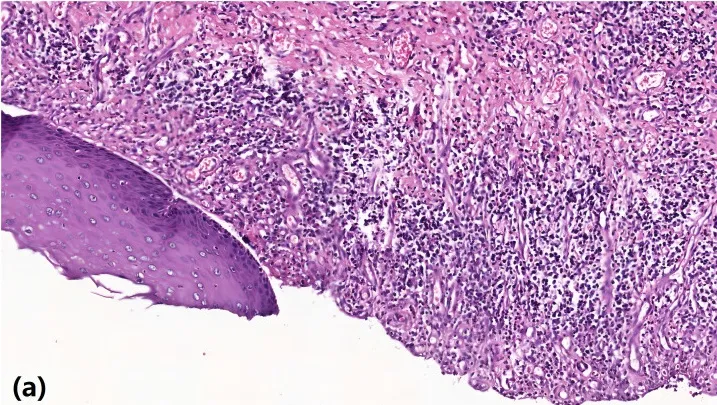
Pathological esophagus pathology revealed separation of squamous epithelium separated from submucosal tissue in some areas of esophageal mucosa, ulcer formation, granulation tissue hyperplasia, and some glands with squamous metaplasia. HE x200.
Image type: pathology (h&e)